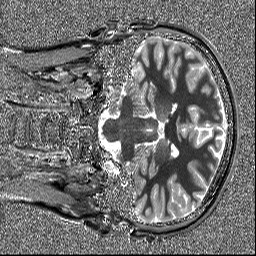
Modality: T1map
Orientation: coronal
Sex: female